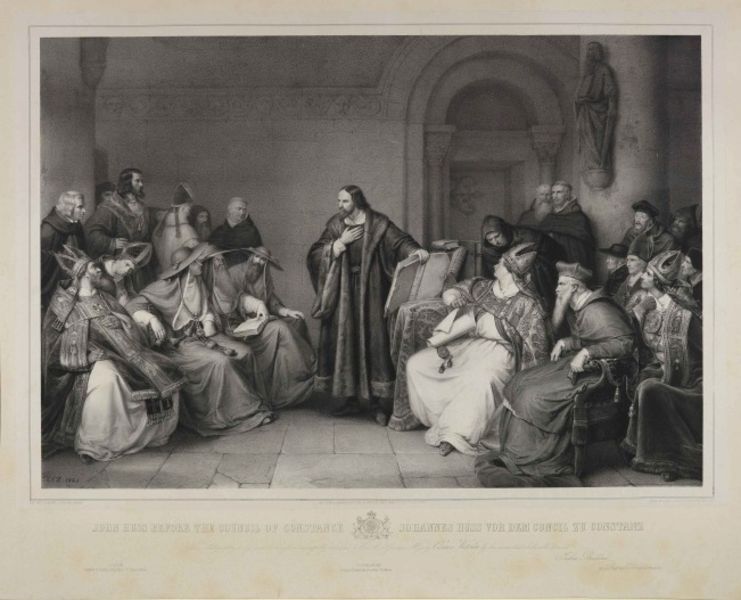
Titel: Johannes Huss vor dem Concil zu Constanz
Künstler: Carl Wildt
Standort: Karlsruhe
Institution: Staatliche Kunsthalle Karlsruhe
Schlagwörter: dunkel, gemälde, gott, hand, mann, umhang, weiß, frauen, menschen, sitzen, ausschnitt, geste, grau, hut, hüte, männer, raum, reden, schwarz, stuhl, stühle, säule, tür, zeichnung, gesellschaft, herren, versammlung, alt, bart, bärte, gericht, kappe, mützen, wand, bibel, kragen, pelz, rahmen, stehen, stein, steine, bild, diskutieren, gelehrte, herr, türbogen, kirche, boden, figur, geistlicher, gewand, haare, mantel, redner, sessel, sitzend, adel, gewänder, innen, personen, gotik, krone, skulptur, statue, kopfbedeckung, holzschnitt, schrift, papier, bogen, perspektive, pflaster, fußboden, rede, grafik, graphik, saal, bischof, könig, papst, runde, lesen, deutsch, stola, tor, halle, foto, wände, eingang, fugen, buch, kloster, kreuz, religion, torbogen, druck, druckgraphik, schwarz weiss, druckgrafik, radierung, stich, künstler, fliesen, text, beschriftung, worte, herrscher, kardinal, halbrund, fleisen, portal, wappen, karte, talar, prediger, pelzmantel, gotisch, christus, jesus, jesus christus, mittelalter, klerus, pastor, priester, mönch, luther, predigt, diskussion, bischöfe, geistliche, heiliger, mitra, mönche, tiara, schriftrolle, platten, adlige, kaplan, könige, tempel, heilige, geistlich, urkunde, postkarte, fließen, jünger, steinboden, zuhörer, gespräche, riß, christentum, disput, vorlesen, steinplatten, wort, umahng, kardinäle, legende, vorleser, fromm, kronen, zechnung, wörter, verteidigung, katholizismus, heiligenfigur, reformation, beraten, beratung, meeting, katholisch, apostel, vortrag, inquisition, galilei, jesuiten, dtich, päpste, helige, bodenplatten, pabst, pharisäer, verteidigen, kollegium, entscheidung, kasel, wandfigur, kapitelsaal, klärus, gerichtz, r, graphik#, hü+te, gewander, stuhl 4, frauenh, kardinalsversammlung, gdruck, nunzius, katjolisch, geistlic, innnraum, tgür